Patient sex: M
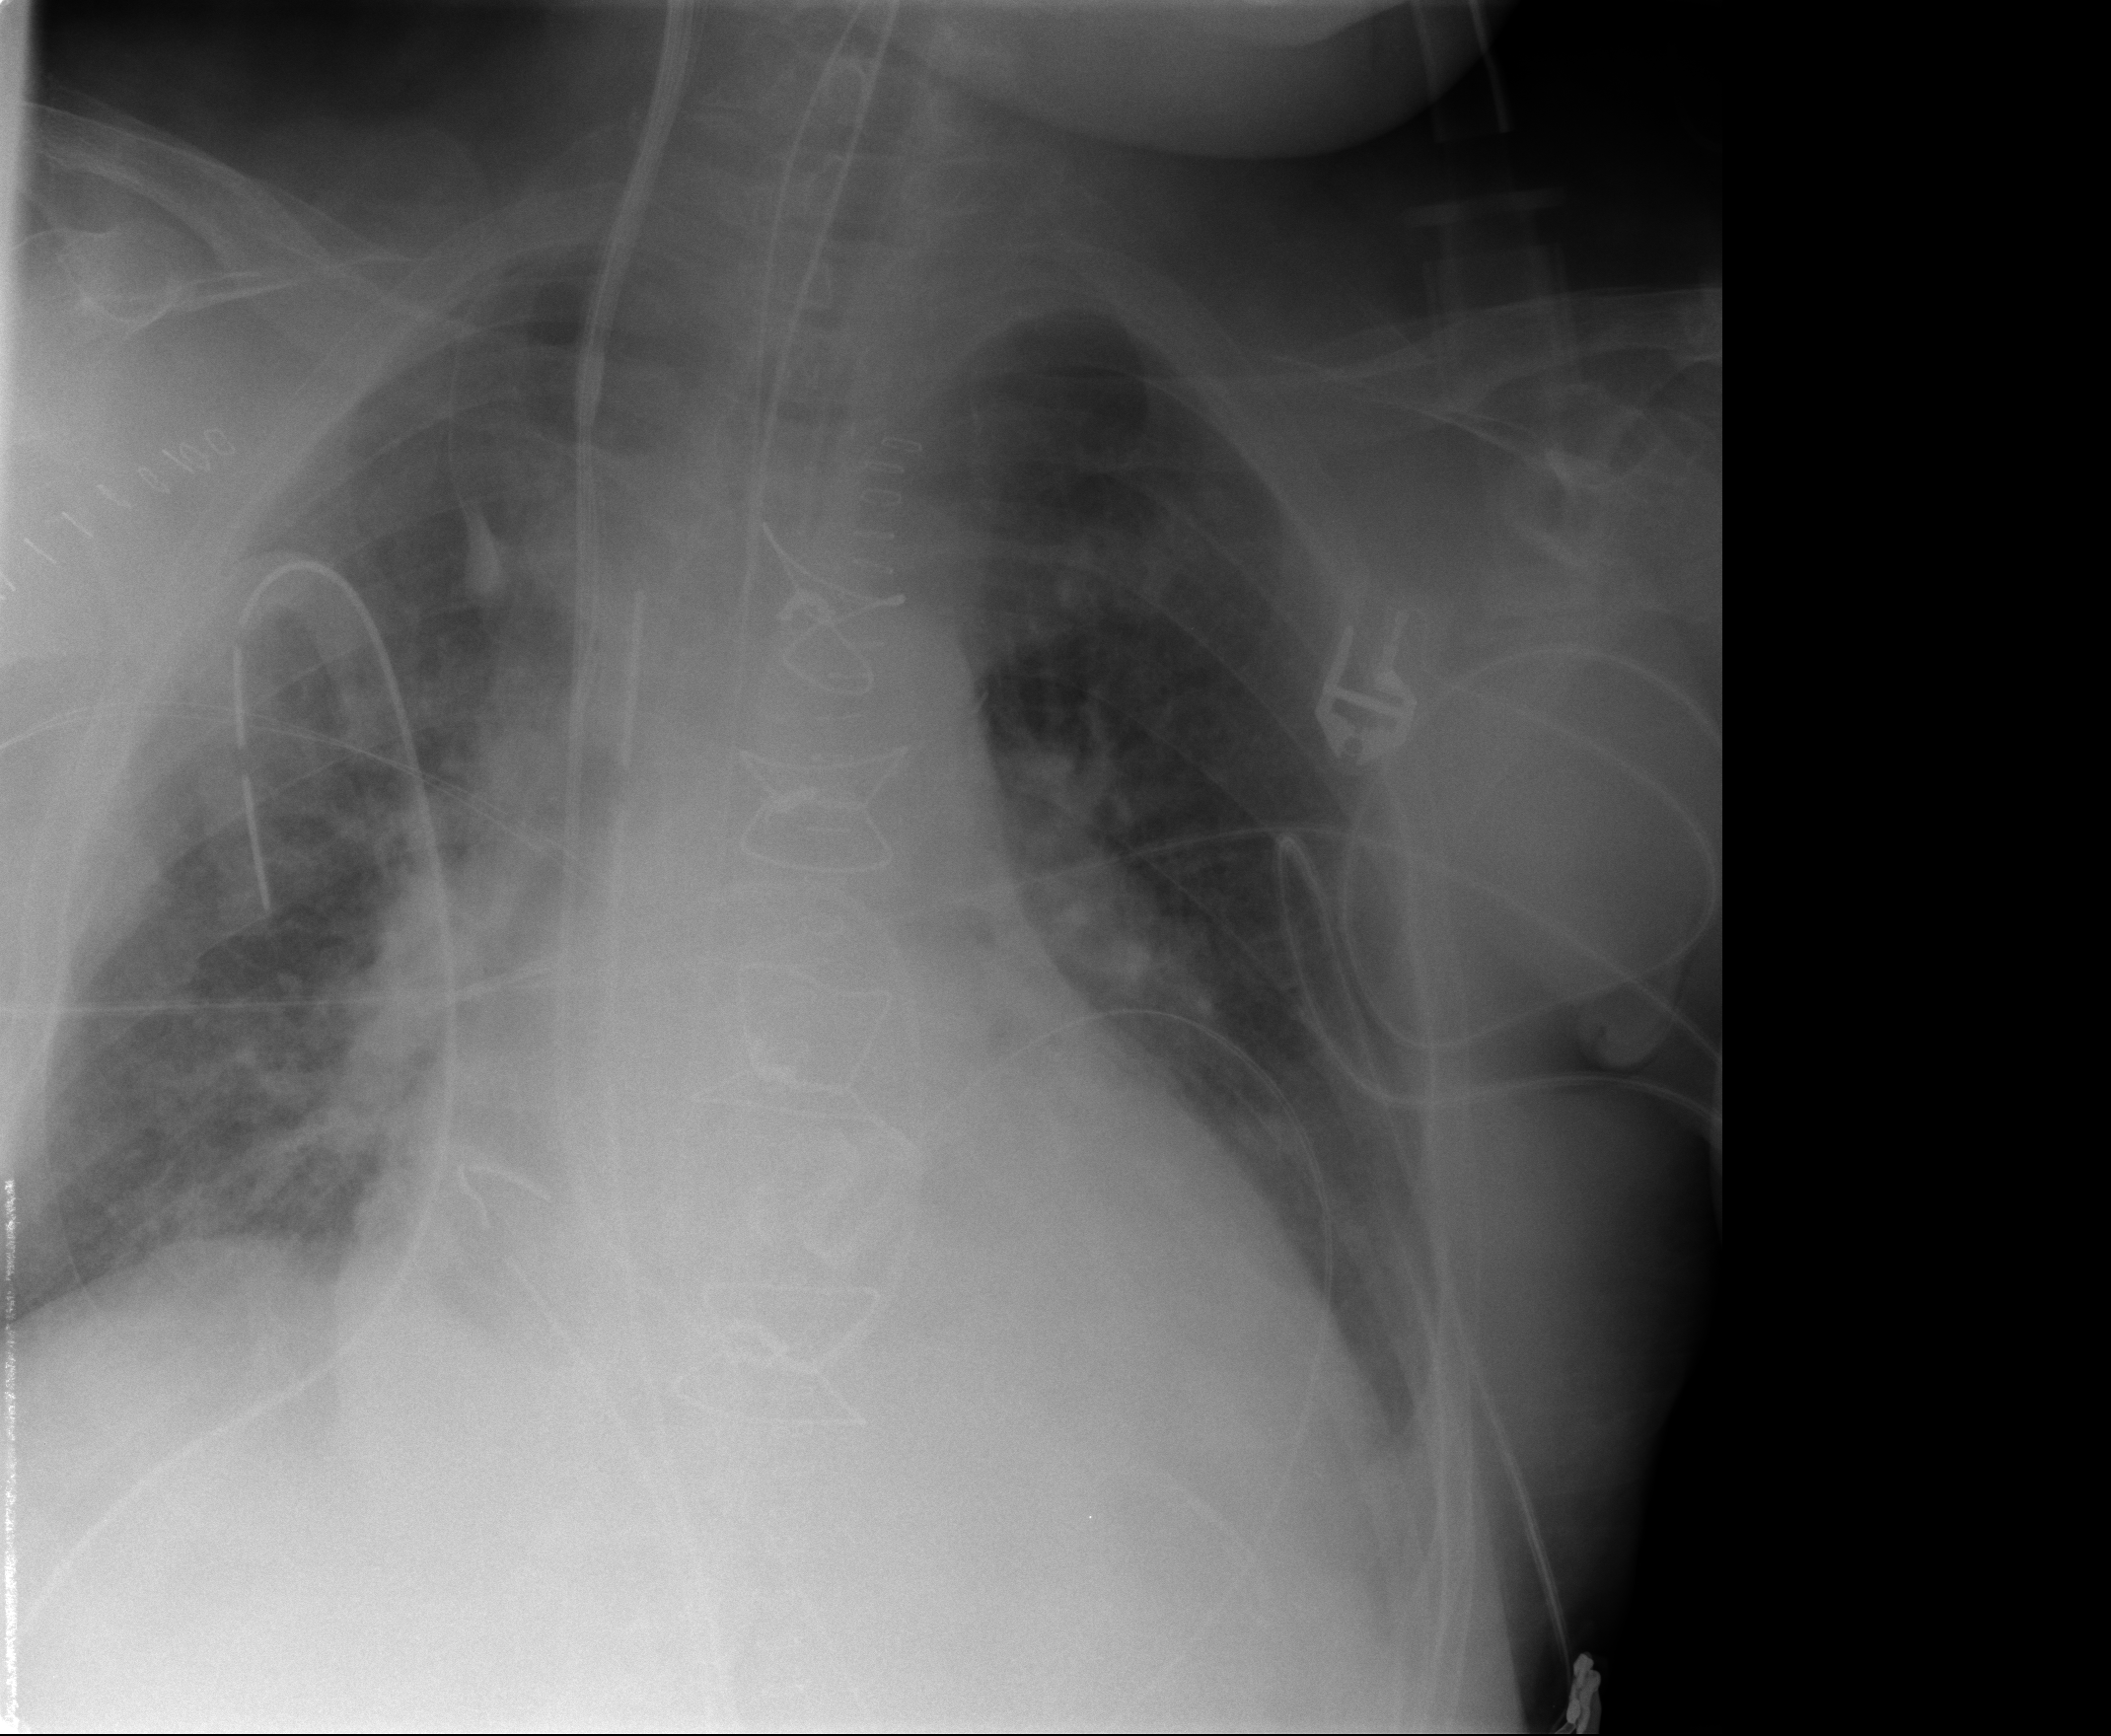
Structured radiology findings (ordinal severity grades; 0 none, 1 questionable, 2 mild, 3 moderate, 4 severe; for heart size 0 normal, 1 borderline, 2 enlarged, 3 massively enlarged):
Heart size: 2
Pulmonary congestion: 2
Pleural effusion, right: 0
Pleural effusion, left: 1
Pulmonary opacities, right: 1
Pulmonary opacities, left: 0
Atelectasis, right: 2
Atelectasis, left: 2